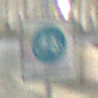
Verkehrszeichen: BeginnFahrradstrasse
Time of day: Night
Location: Outdoor (Urban)
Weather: PartlyCloudy
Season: NotSpecified
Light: Artificial